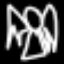
Label: angel